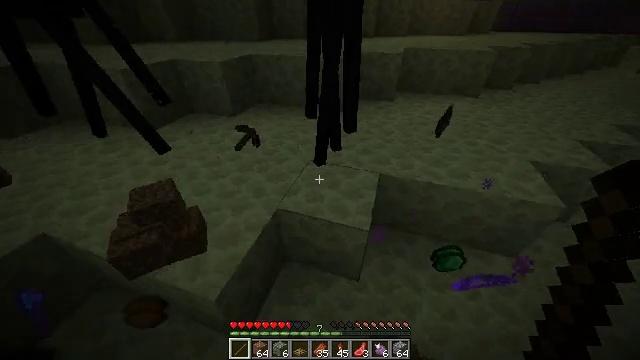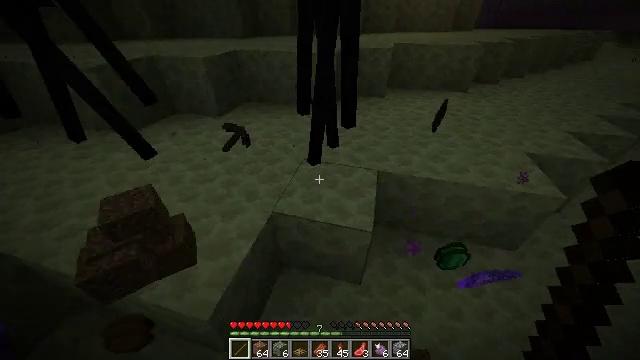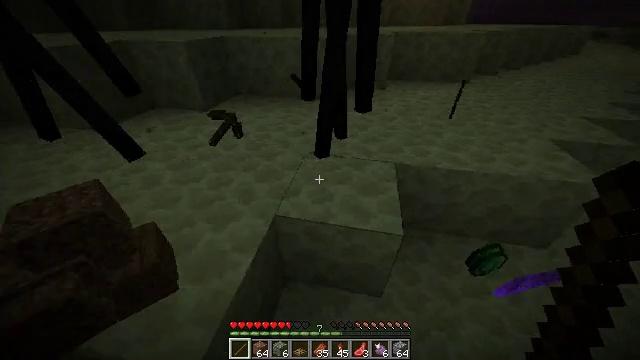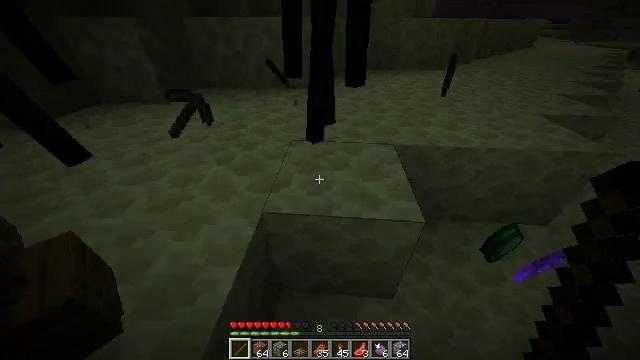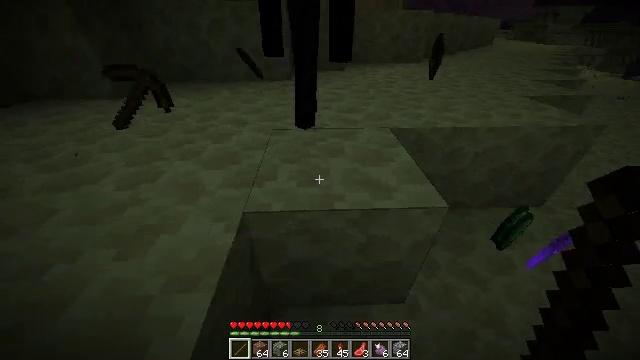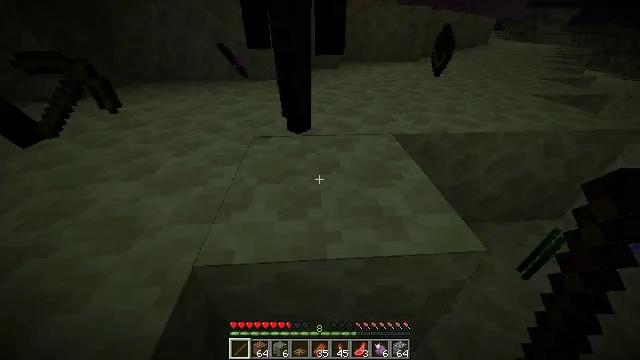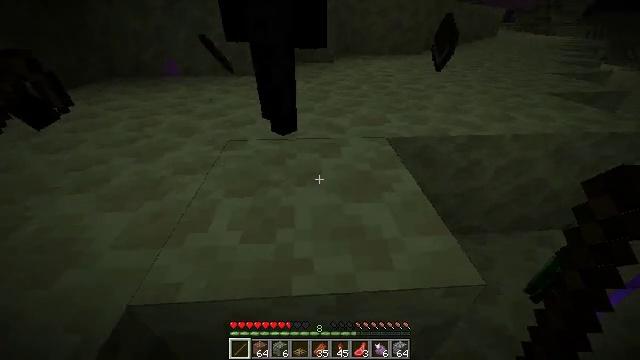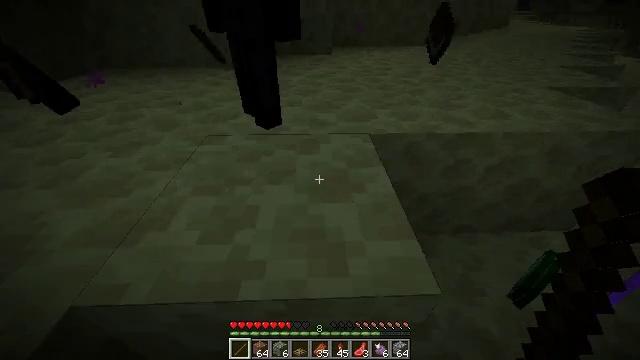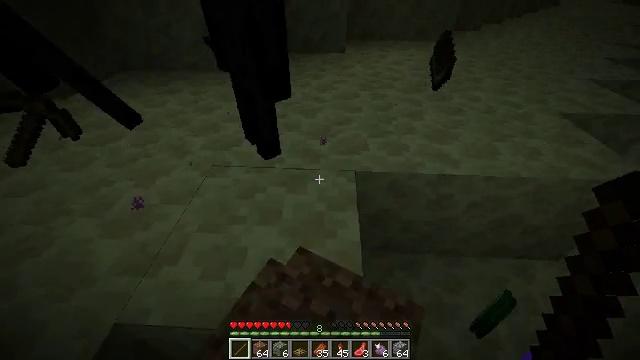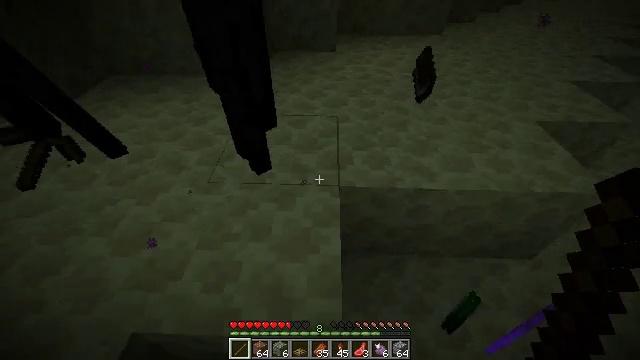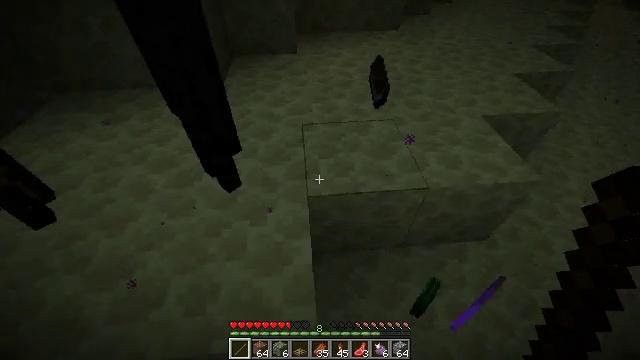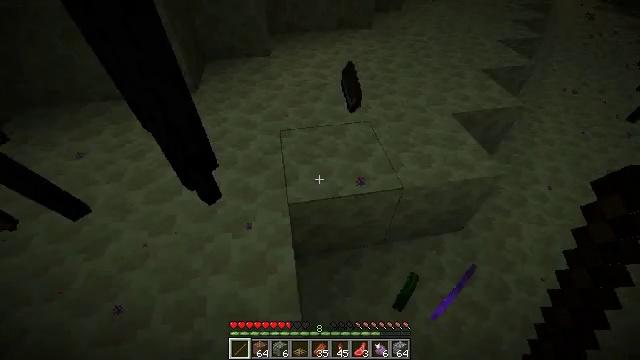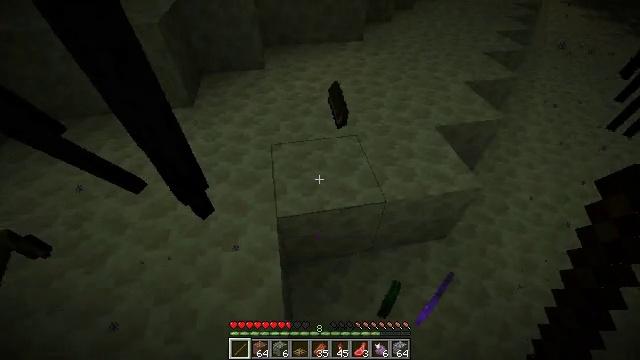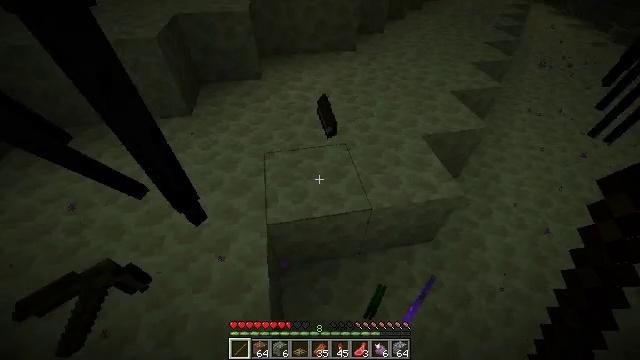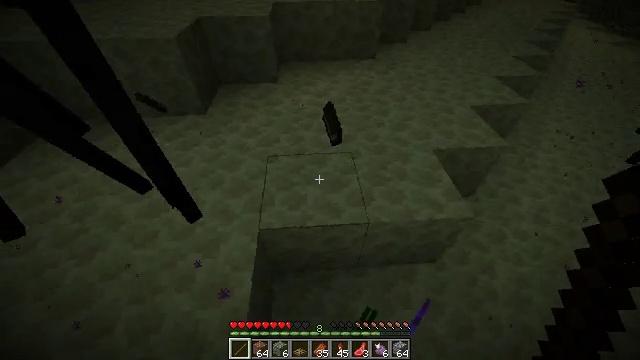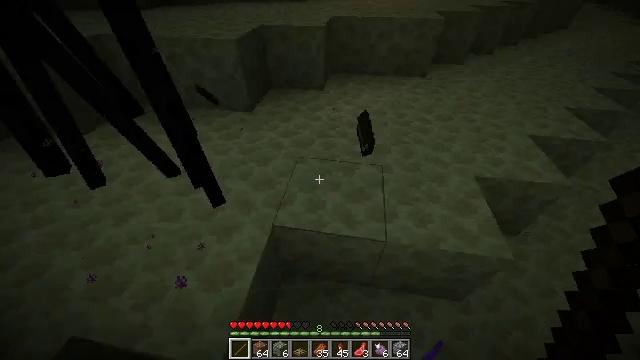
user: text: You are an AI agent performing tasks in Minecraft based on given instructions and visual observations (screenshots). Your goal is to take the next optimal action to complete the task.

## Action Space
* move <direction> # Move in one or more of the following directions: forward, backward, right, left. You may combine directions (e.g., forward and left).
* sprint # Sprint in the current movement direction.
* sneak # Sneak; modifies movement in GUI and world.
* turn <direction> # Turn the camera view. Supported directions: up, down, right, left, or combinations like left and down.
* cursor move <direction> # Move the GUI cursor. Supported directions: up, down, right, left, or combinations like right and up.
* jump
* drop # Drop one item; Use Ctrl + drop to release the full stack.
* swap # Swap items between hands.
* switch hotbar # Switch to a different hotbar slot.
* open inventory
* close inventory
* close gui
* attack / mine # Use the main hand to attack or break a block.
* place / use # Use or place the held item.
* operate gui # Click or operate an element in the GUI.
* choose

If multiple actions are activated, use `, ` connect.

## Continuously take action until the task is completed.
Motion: motion action
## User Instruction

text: Drop a mutton.
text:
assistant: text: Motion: move forward, sprint, turn right
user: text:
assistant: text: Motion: move forward and move right, sprint, turn right
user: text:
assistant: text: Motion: move forward and move right, sprint, turn right
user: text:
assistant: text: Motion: move forward and move right, sprint, turn right and up
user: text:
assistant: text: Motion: move forward and move right, sprint, turn right
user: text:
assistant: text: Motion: move forward and move right, sprint
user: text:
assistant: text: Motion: move forward and move right, sprint, turn left and down
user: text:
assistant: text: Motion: move forward and move right, sprint, turn left and down, jump
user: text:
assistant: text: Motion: move forward and move right, sprint, turn down, jump
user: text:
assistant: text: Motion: move forward and move right, sprint, turn right and down, jump
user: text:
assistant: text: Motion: move forward and move right, sprint, turn right and down, jump
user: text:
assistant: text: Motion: move forward and move right, sprint, jump
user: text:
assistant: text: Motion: move forward and move right, sprint, jump
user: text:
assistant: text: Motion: move forward and move right, sprint, turn left and up
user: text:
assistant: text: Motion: move forward and move right, sprint, turn left and up
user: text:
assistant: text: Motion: move forward and move right, sprint, turn left and up
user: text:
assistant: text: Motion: move forward and move right, sprint, turn left and up
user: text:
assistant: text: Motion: move forward and move right, sprint, turn left and up, jump
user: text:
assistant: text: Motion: move forward and move right, sprint, turn left, jump
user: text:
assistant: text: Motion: move forward and move right, sprint, turn left, jump
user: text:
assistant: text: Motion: move forward and move right, sprint, turn left, jump
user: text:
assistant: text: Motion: move forward and move right, sprint, jump
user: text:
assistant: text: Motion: move forward and move right, sprint, jump
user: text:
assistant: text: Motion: move forward and move right, sprint, turn left, jump
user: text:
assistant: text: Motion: move forward and move right, sprint, turn left, jump
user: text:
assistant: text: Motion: move forward and move right, sprint, turn left
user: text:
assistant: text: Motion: move forward and move right, sprint, turn left and up
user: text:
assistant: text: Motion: move forward and move right, sprint
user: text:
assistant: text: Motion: move forward and move right, sprint
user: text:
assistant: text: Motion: move forward and move right, sprint, turn left